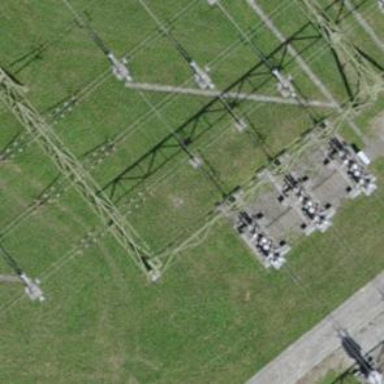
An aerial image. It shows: Insulator used in power systems.